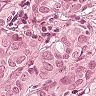
Metastatic tissue present: yes